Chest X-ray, PA view. Patient: 49 years old, sex M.
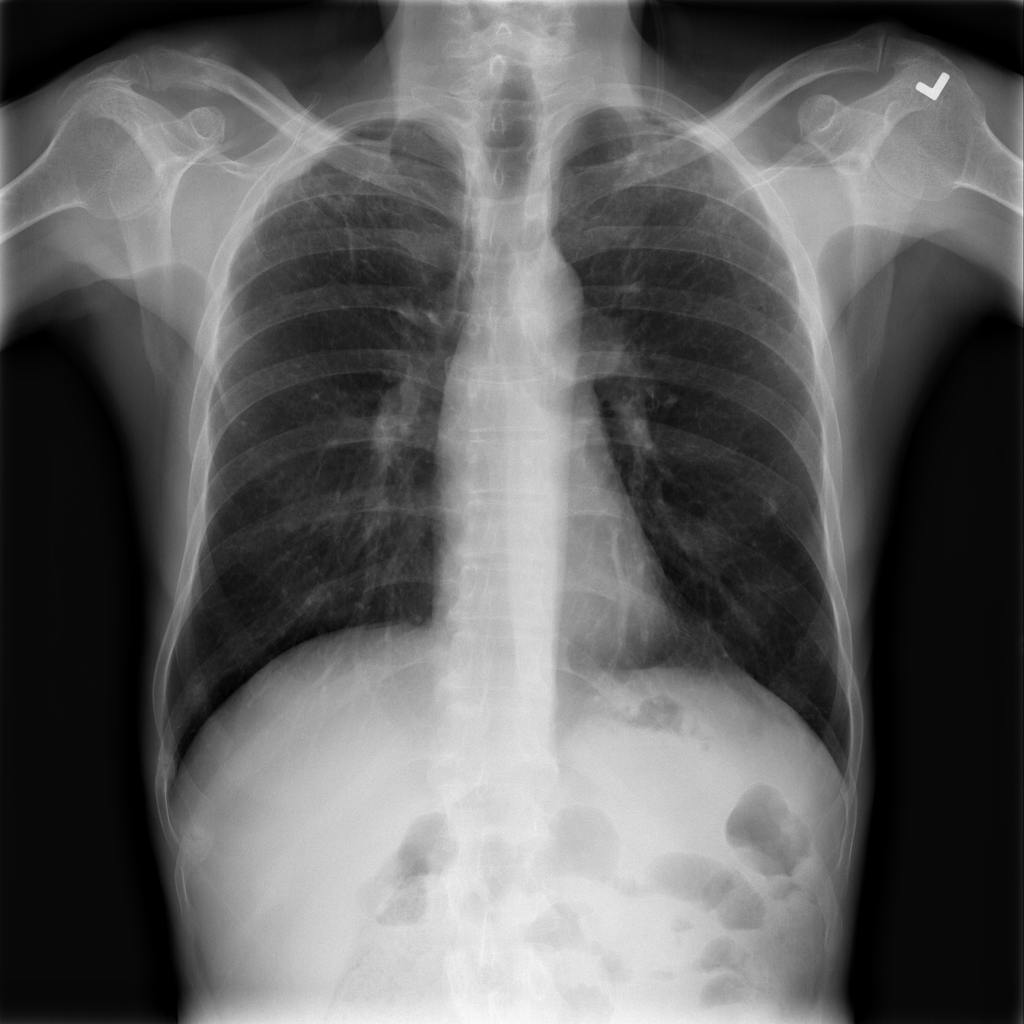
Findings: No Finding